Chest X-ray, PA view. Patient: 22 years old, sex M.
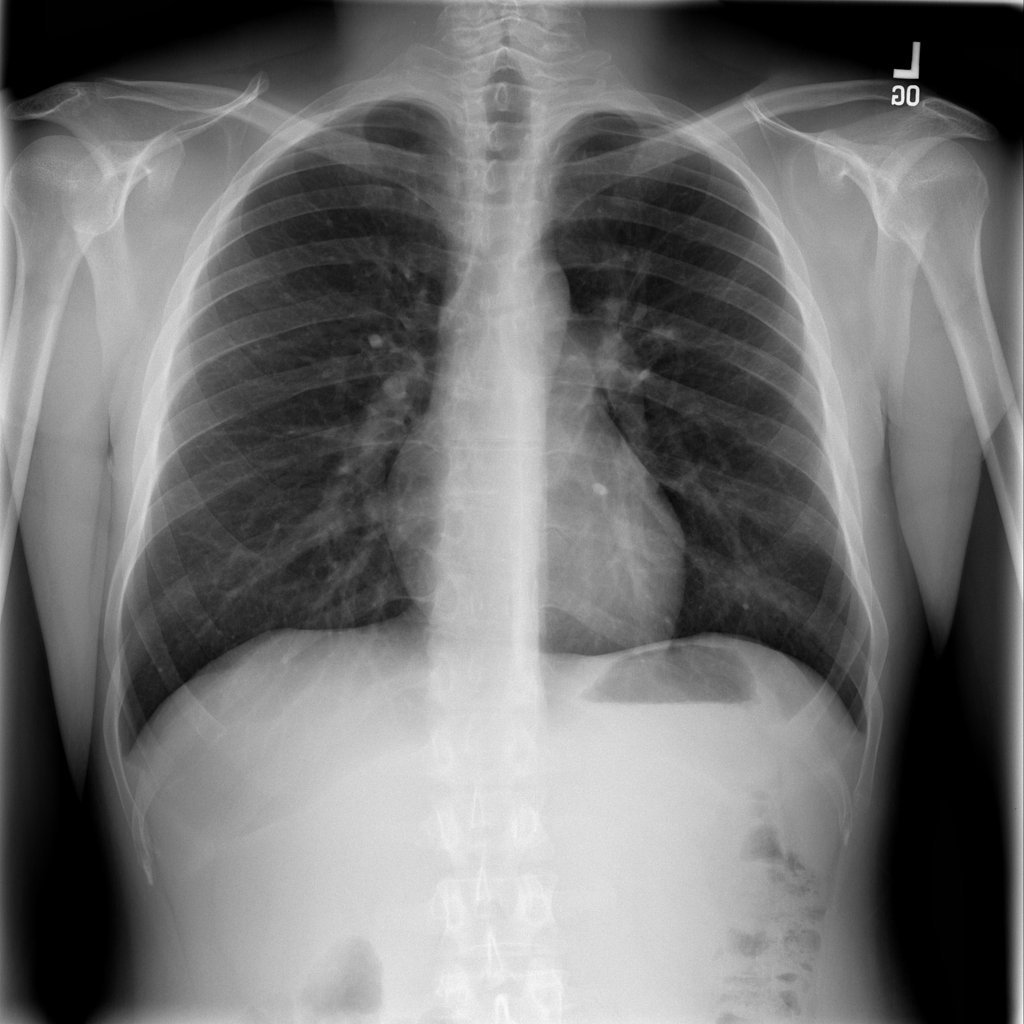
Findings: No Finding